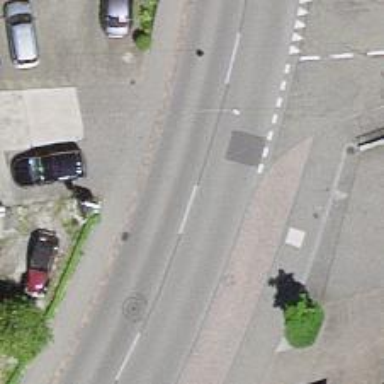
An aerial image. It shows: Public transport stop position.